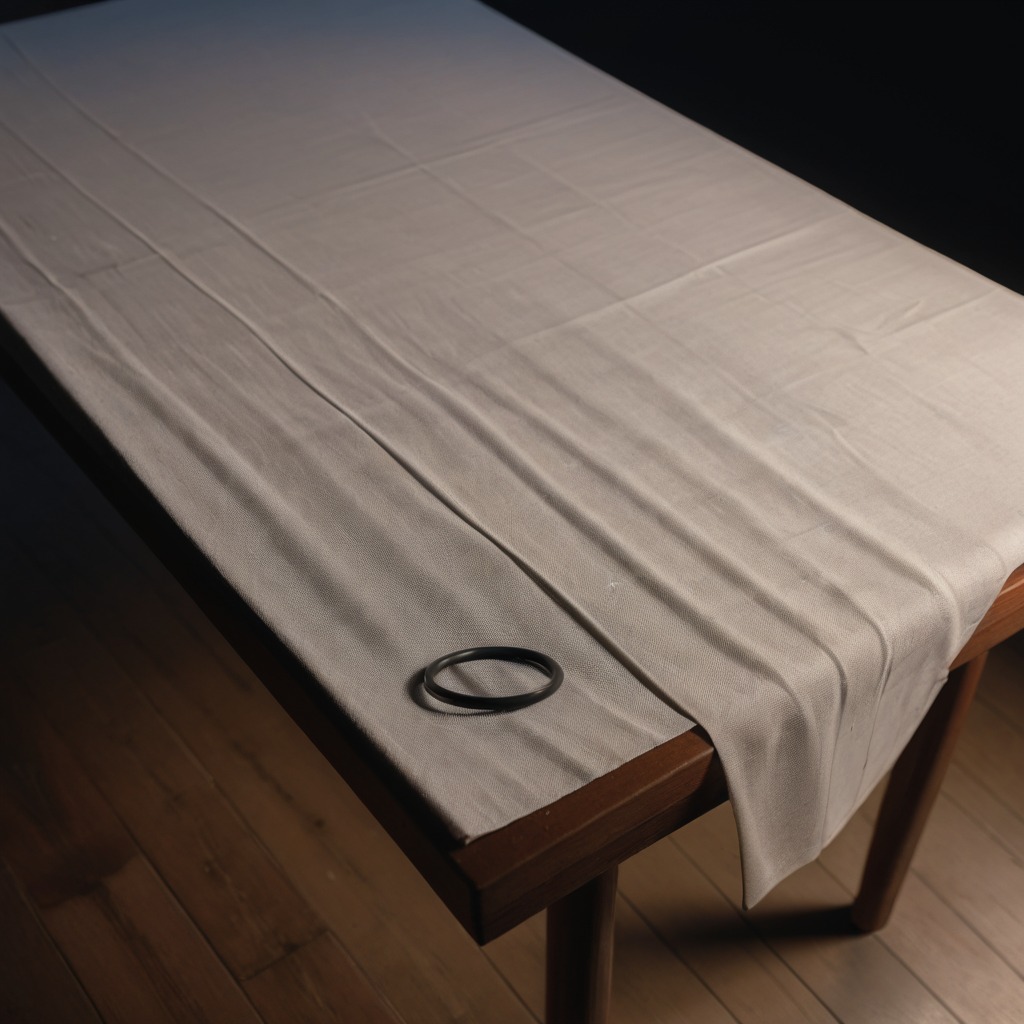
A rubber O-ring lying on a wooden table inside a workshop at night with soft shadows worn but beneath the cloth